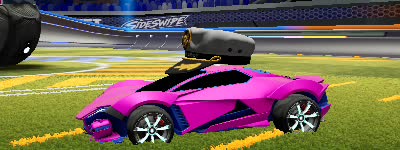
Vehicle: werewolf